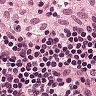
Metastatic tissue present: no